Question: In Visual Studio 2010 Architect Class Diagram, when you choose to use the "lollipop" shape for interface implementation on a class, the designer seems to still have an invisible line that affects the rest of the diagram's relationships, e.g. it causes other lines to exhibit a "hump" to indicate two lines intersecting.
This is ok when both lines are visible but this seems to be a bug when using the lollipop. I would not expect other lines to be affected.

Is there a way to work aroun/remove this behavior?
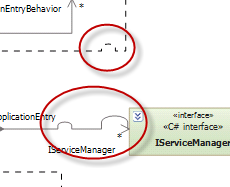
Answer: This might be a bug. Could you submit this at <URL>? Thanks!